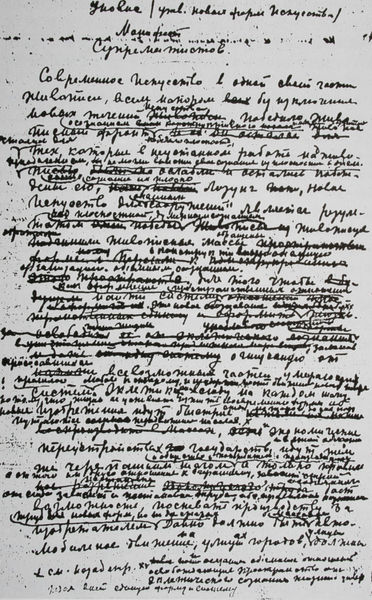
Titel: "UNOWIS - Bestätigung der neuen Kunst. suprematistisches Manifest"
Künstler: Kasimir Malewitsch
Schlagwörter: feder, weiß, schwarz, alt, blatt, schrift, papier, rand, französisch, deutsch, foto, tusche, seite, text, buchstaben, wirr, tinte, brief, schreiben, zeilen, schriftstück, handschrift, dokument, unordnung, notizen, fehler, quelle, wörter, füller, sätze, manuskript, unleserlich, korrektur, chaotisch, durchgestrichen, digitalisat, handschrfit, unterstrichen, einschübe, korrekturen, ediition, rechtschreibfehler